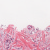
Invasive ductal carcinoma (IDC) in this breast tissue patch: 1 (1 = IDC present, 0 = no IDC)